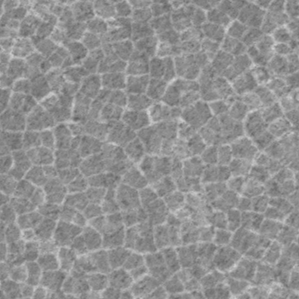
Label: frost